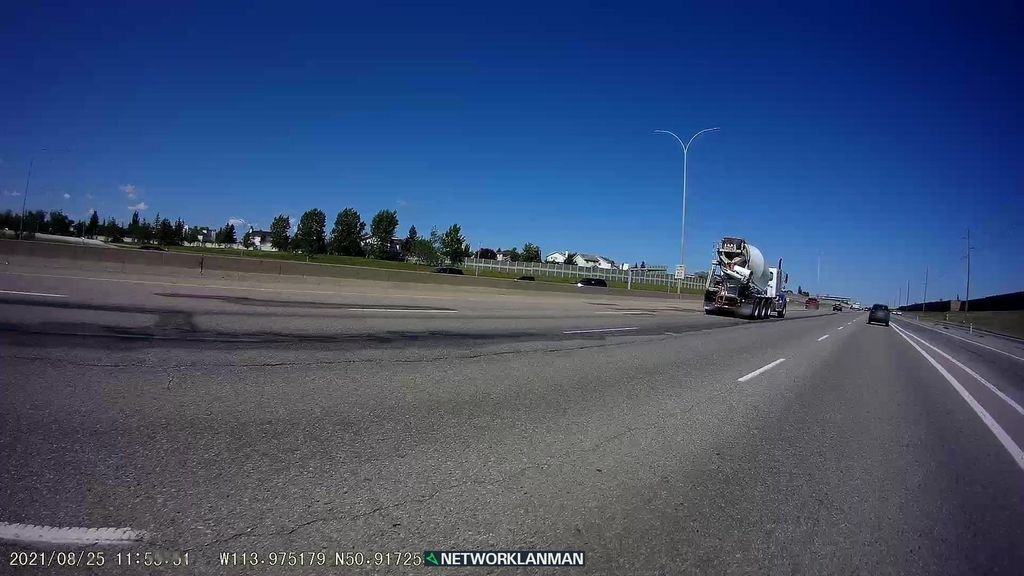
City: calgary